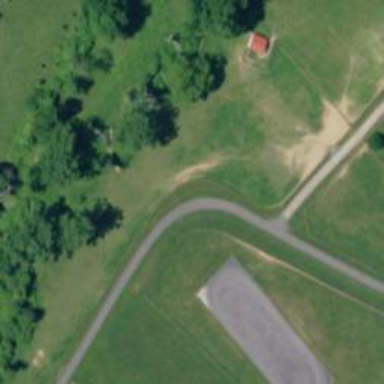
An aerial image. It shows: Driveway leading to service road.